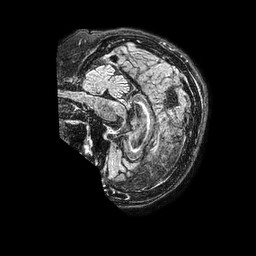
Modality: FLAIR
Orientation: sagittal
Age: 82
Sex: female
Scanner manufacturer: philips
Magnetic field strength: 1.5 T
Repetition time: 4.8 s
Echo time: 0.38 s